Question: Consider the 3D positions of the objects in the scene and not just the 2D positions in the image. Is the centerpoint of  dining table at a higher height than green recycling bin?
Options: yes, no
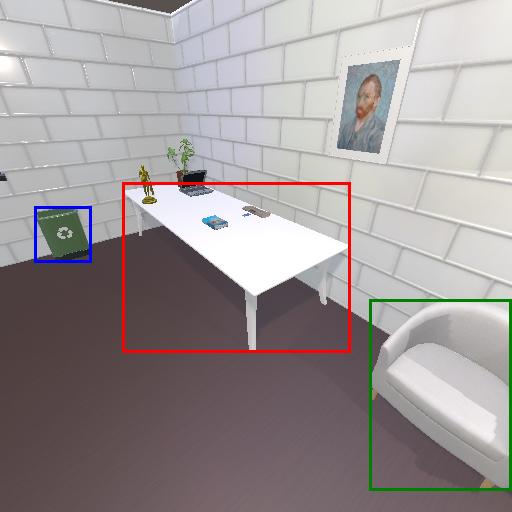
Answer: yes